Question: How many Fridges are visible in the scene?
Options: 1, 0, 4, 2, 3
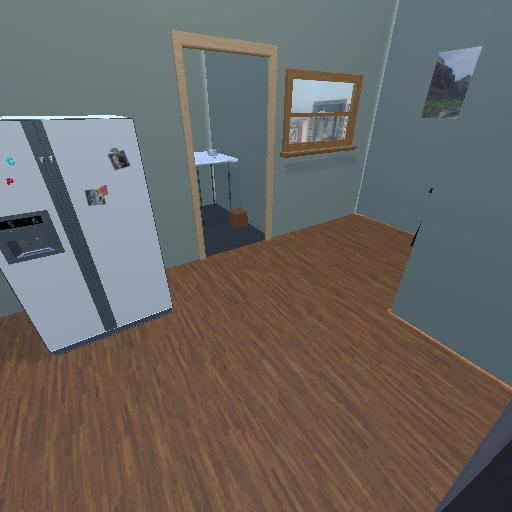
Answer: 1